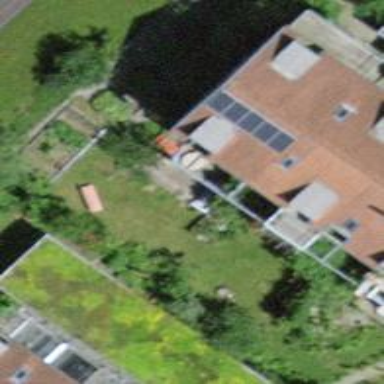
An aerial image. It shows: Simple and straightforward house.